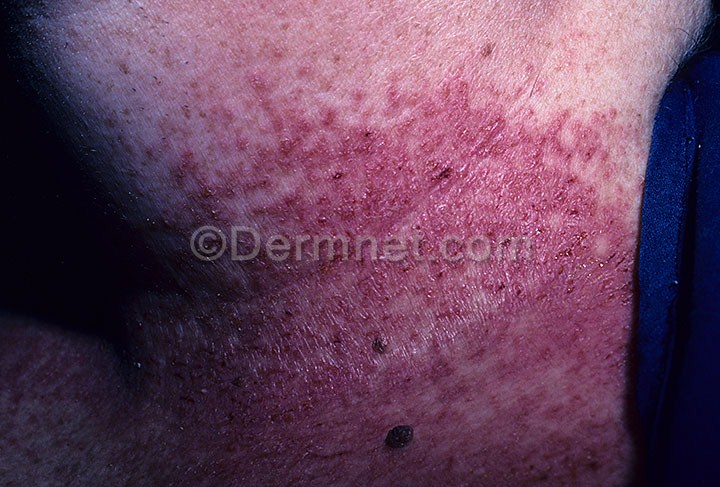
Disease: Bullous Disease Photos